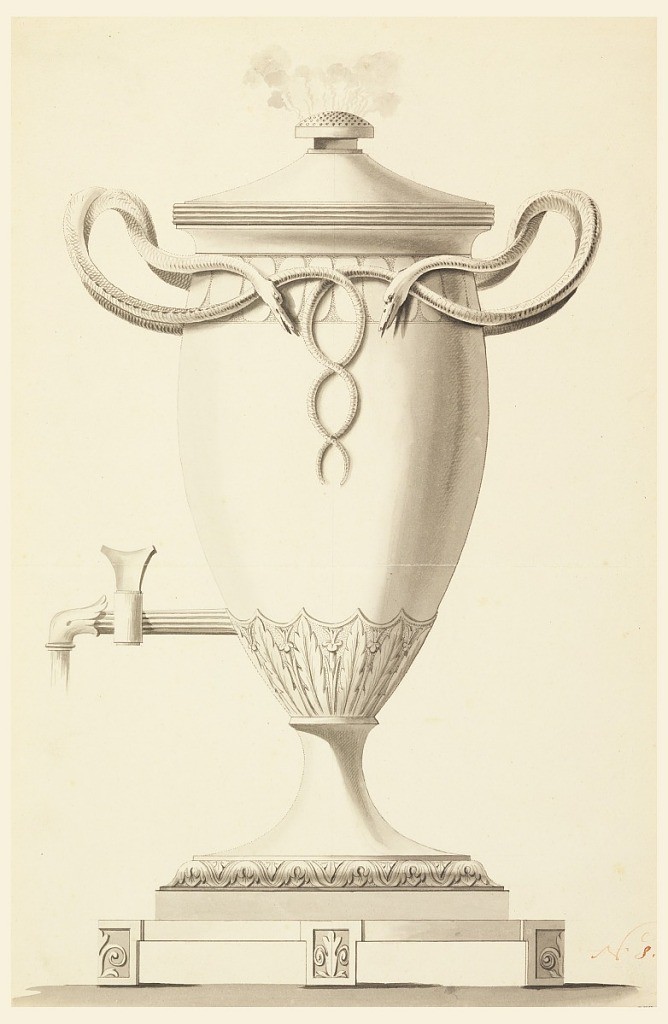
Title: Design for a Coffee Urn
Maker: Joseph Anton Seethaler II, German, 1799–1868
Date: ca. 1820–30
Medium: Pen and black ink, brush and gray, black wash, graphite on wove paper
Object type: Drawing
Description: Urn-shaped. The spout is at left with fluid streaming from it. Smoke rises from the holes in the knob of the cover. Two pairs of entwined snakes form the two handles.